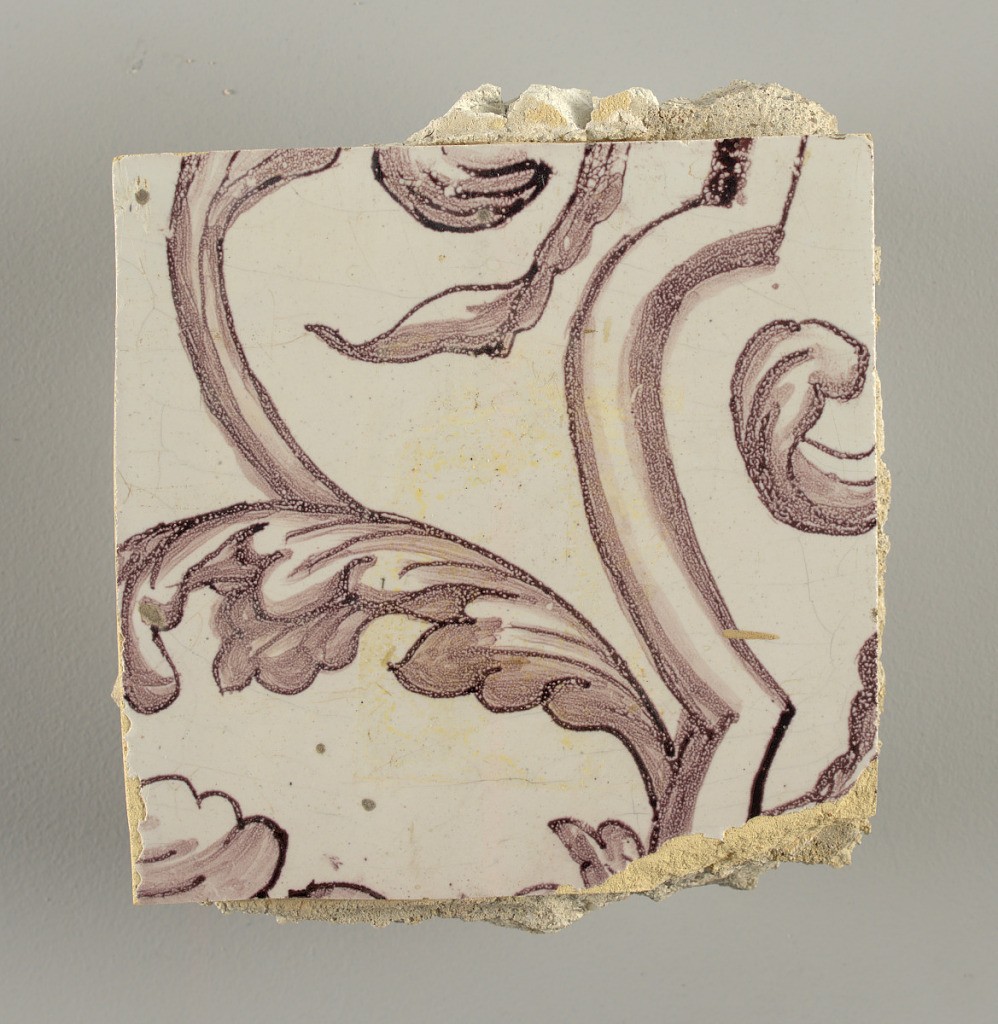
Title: Wall facing
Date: ca. 1725
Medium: Tin-glazed earthenware, underglaze
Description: Horizontal rectangle.  Thirty-seven tiles wide and twenty-one high with opening for door or window nineteen and one-half tiles high and twelve wide.  To left and right of opening, centered canopy above. Left, woman representing Hope, right, a sculputure urn.  Centered above opening, a mascaron.  Arabesque design of foliage.